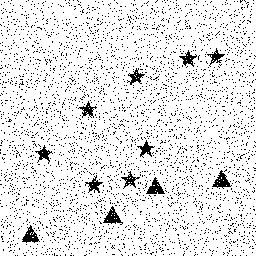
Squares: 0
Triangles: 4
Stars: 8
Total shapes: 12